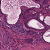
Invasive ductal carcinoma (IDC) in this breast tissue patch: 1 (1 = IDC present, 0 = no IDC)